Field crop: maize
Growth stage: 2
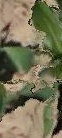
Species: maize